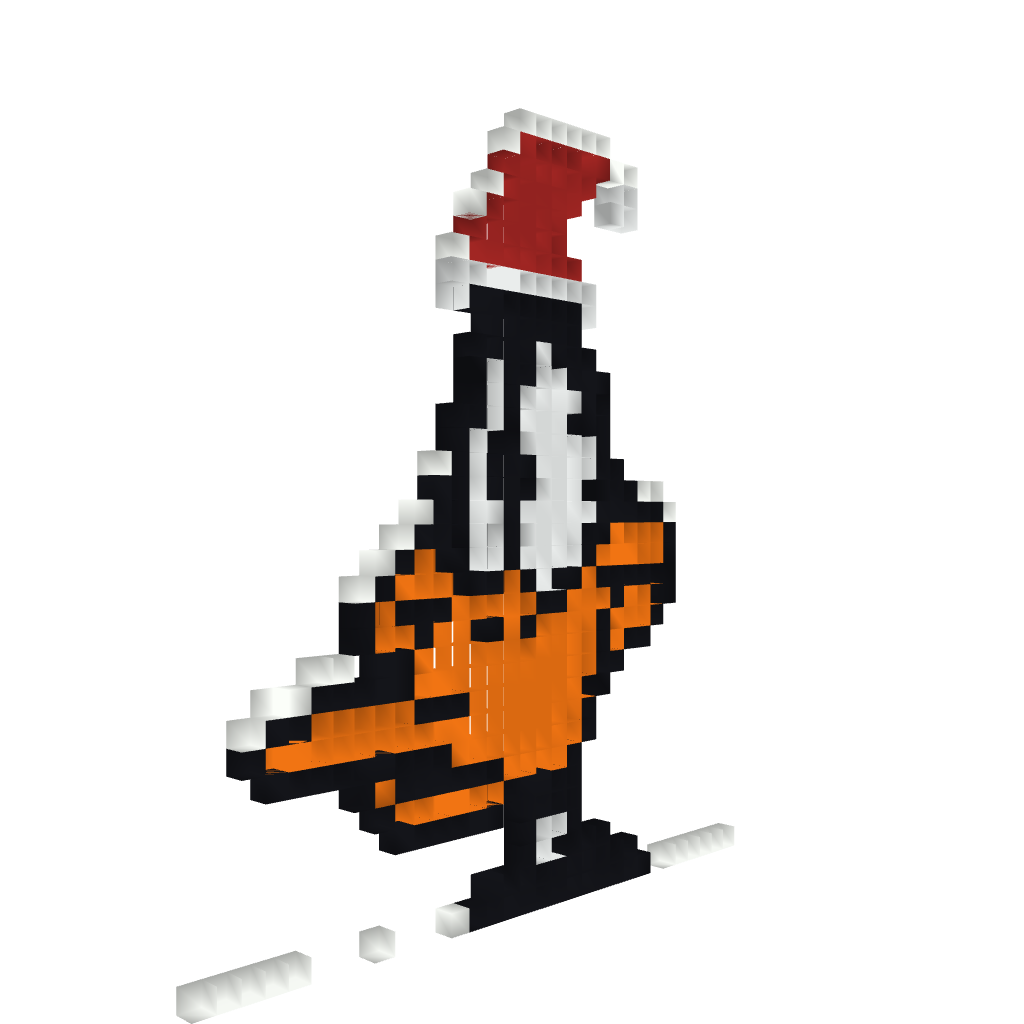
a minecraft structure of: Daffy Duck